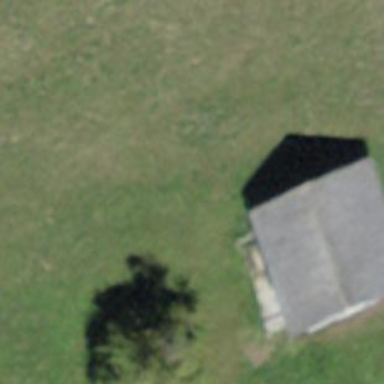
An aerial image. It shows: Rural barn.